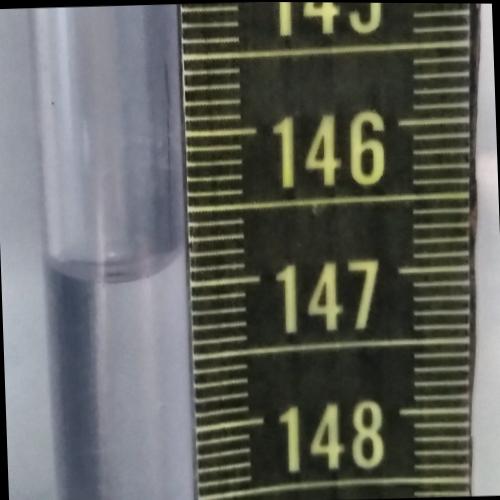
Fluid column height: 146.9 cm